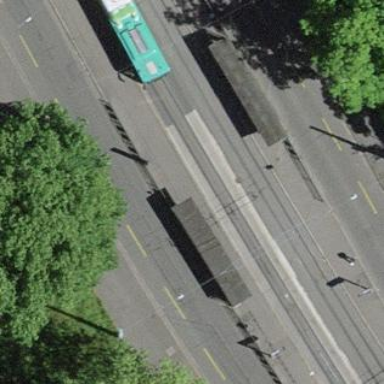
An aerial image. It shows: Platform for public transport with shelter. This platform is for trams and railways.